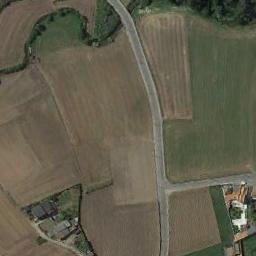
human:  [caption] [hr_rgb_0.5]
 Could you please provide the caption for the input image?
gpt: Many roads and buildings next to many irregularly shaped green fields .

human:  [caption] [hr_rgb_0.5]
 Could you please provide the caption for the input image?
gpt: There are many green plants on the terrace .

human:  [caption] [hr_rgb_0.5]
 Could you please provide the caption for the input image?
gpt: The bare and green terrace is next to some houses and trees .

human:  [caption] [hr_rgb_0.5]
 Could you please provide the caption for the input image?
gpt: Most terraces are planted with crops .

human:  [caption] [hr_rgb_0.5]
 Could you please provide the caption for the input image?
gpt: There are some brown terraces and green ones .